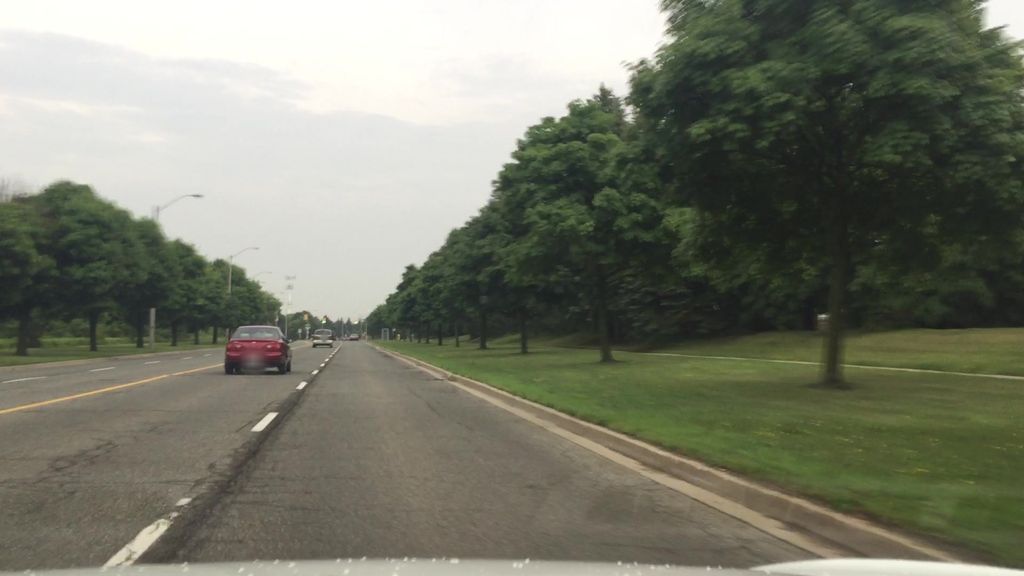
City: toronto